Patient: sex F, age 63
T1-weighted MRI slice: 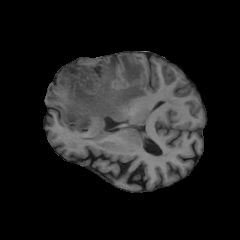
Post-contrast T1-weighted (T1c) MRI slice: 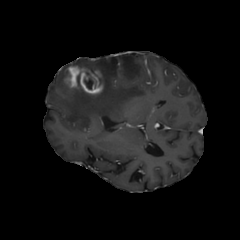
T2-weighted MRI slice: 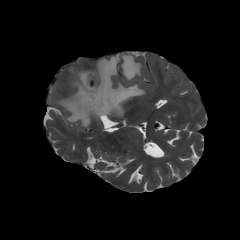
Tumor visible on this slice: yes
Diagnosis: Glioblastoma, IDH-wildtype
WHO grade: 4